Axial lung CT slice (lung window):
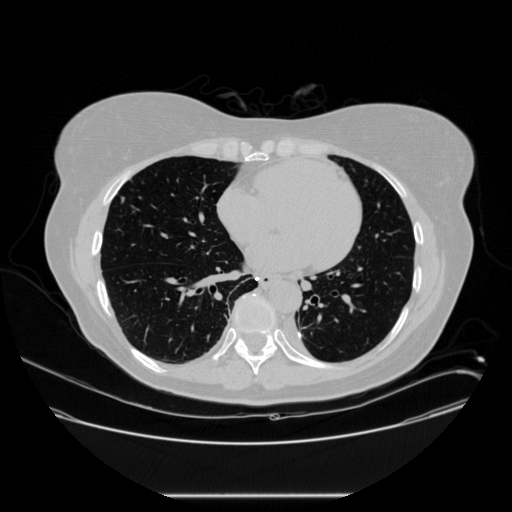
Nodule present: no